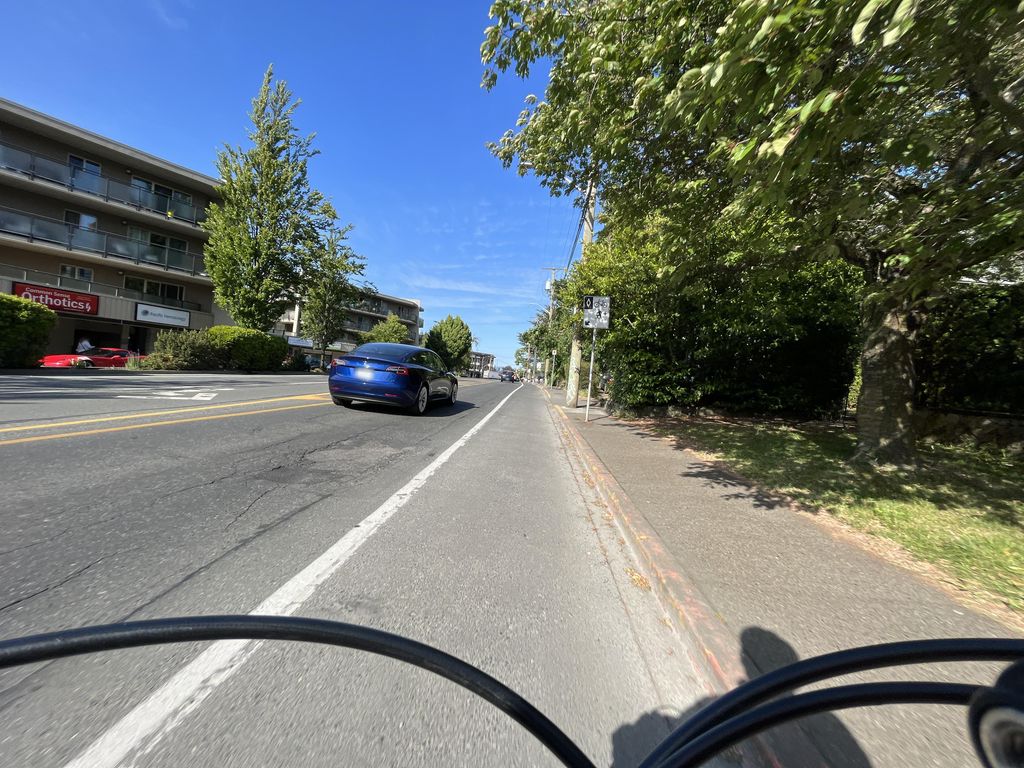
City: victoria